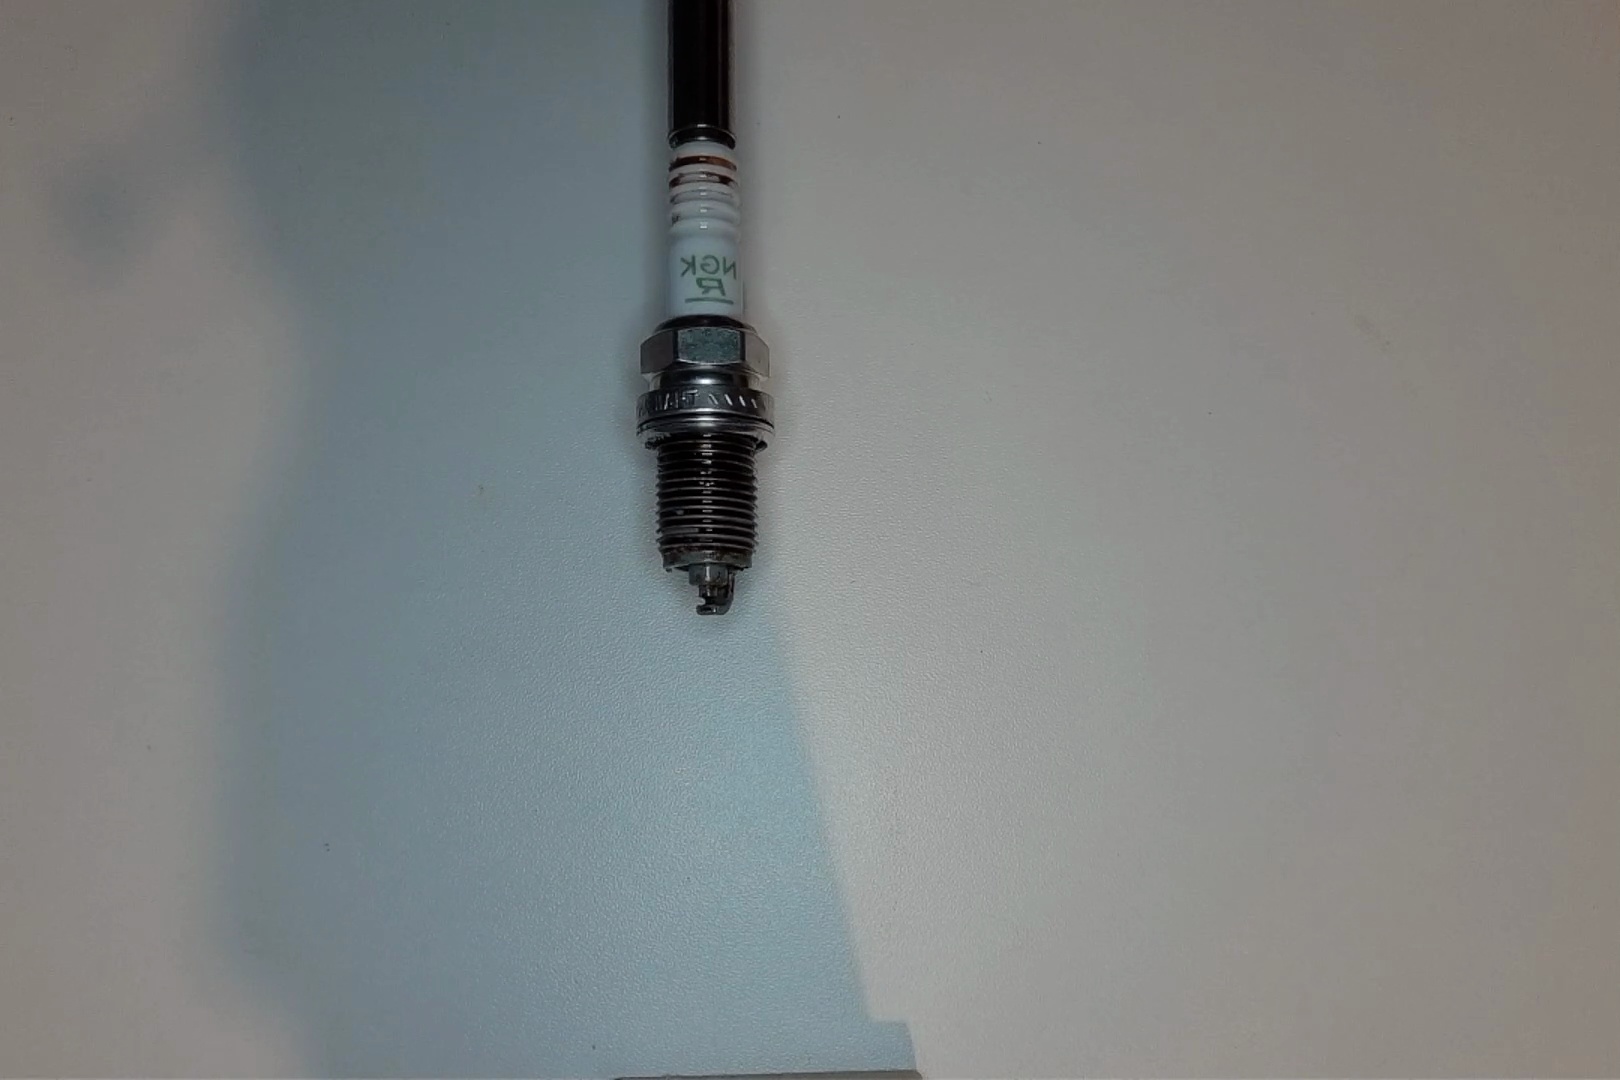
Label: anomaly